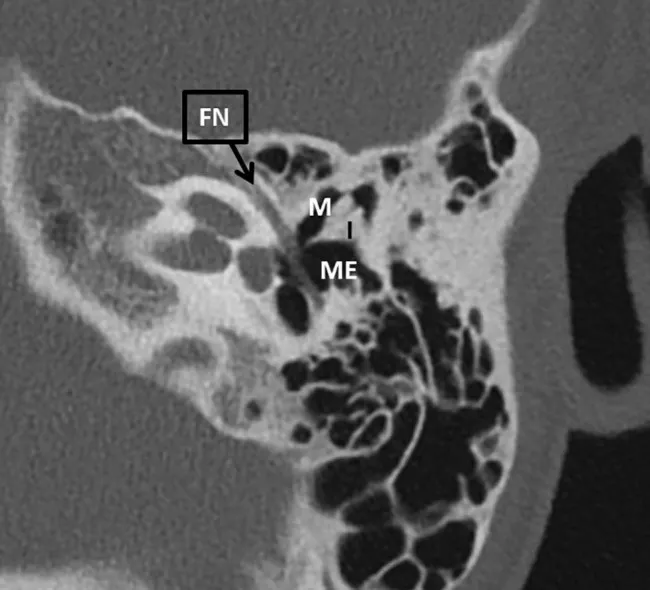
An axial CT scan of the left mastoid bone of patient 2. There is an epitympanic fixation involving the malleus. FN, facial nerve; I, incus; M, malleus; ME, middle ear.
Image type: radiology (ct)